Question: Does any one have any idea of creating a custom component like the below image instead of using the image itself.
I know how to create a rectangle (a rounded one using the xml and not in java) which was discussed in the <URL> but i am not able to work with something like the pointer part.
does anyone have an idea to do this i would be happy if i am suggested.

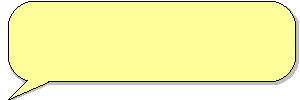
Answer: Create a class that extends PopupWindow and set the background through code so that you can replace its color.
Here is a easy sample PopupWindow: <URL>
See this post to know how to change/replace colors in a drawable: <URL>
The 'adjust()' method from that post is enough for you.
Create a new 'PopupWindow', load the bg drawable, change its color and set the new drawable to the popupWindow.